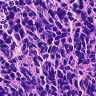
Metastatic tissue present: no